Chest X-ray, PA view. Patient: 16 years old, sex M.
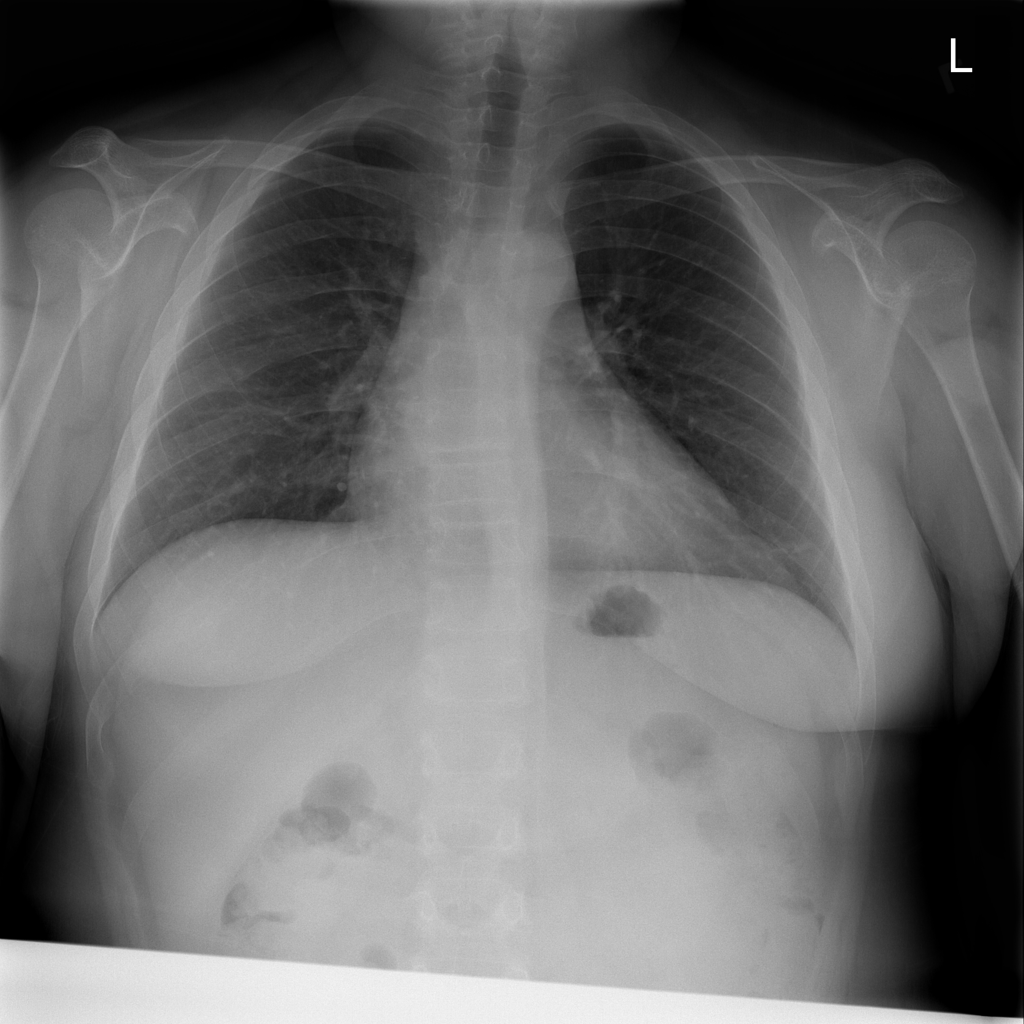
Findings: No Finding